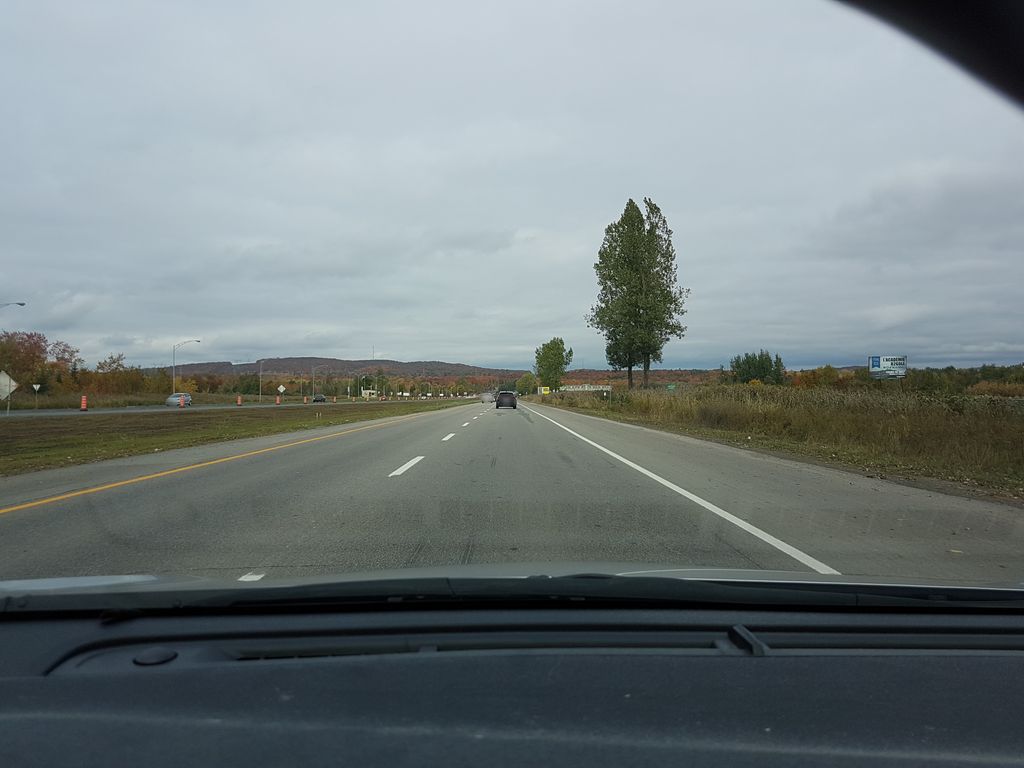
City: quebec_city